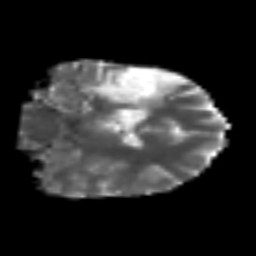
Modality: MD
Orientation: coronal
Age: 47
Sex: female
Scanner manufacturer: siemens
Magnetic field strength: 3 T
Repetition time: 6.1 s
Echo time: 0.101 s